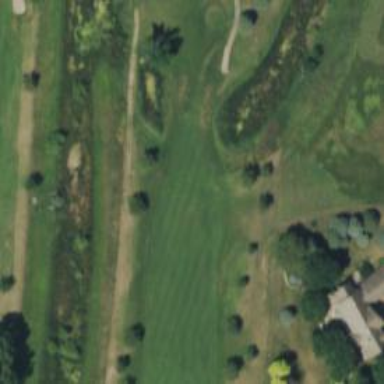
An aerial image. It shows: Golf hole.